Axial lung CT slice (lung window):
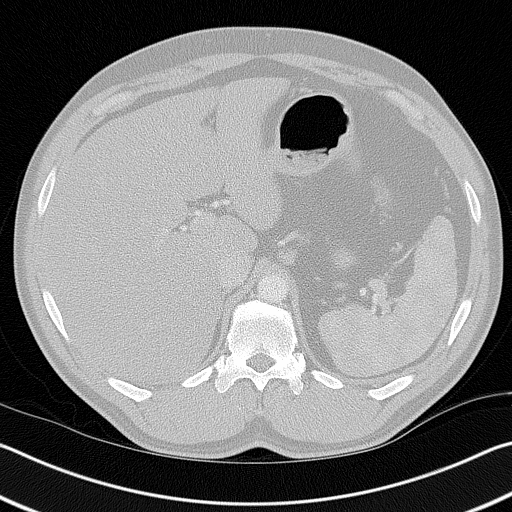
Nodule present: no